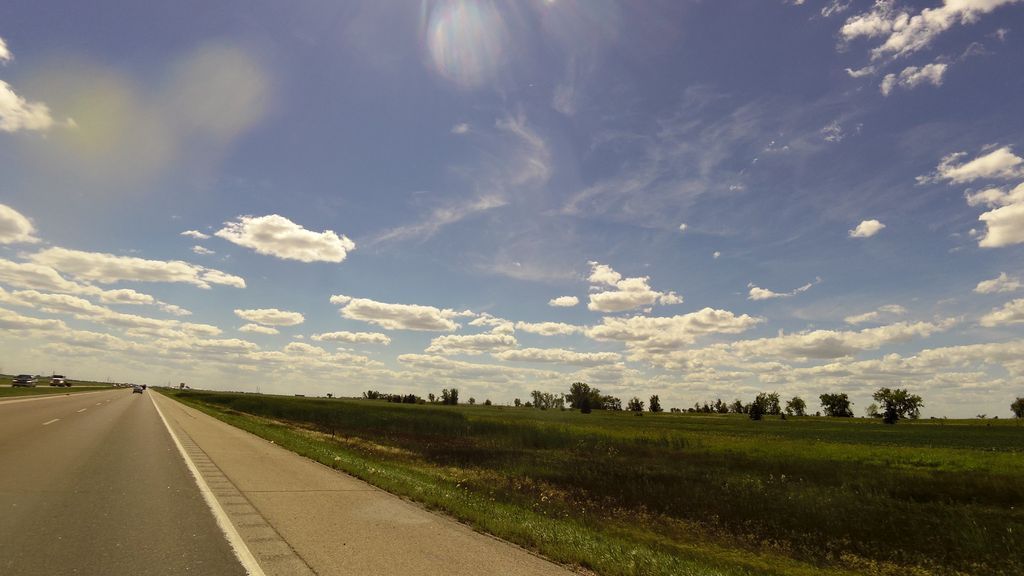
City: winnipeg